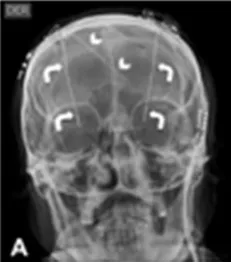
Postoperative GPi-DBS exams. Skull radiography frontal view.
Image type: radiology (x_ray)